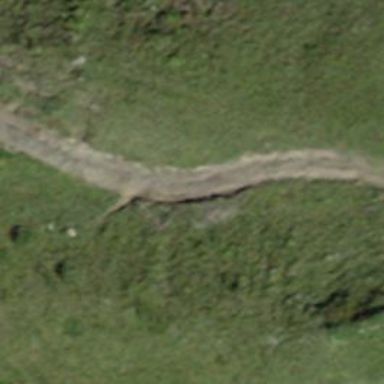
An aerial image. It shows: Track with very rough surface.